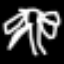
Label: palm tree